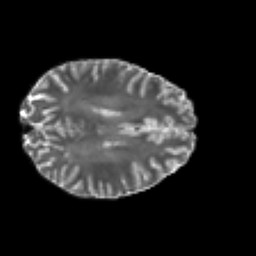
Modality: T2w
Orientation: axial
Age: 21
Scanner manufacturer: philips
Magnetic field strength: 3 T
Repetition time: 8.6 s
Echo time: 0.127 s